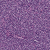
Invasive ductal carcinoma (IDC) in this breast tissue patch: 1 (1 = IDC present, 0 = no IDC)